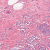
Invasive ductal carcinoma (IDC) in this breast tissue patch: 1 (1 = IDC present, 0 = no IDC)